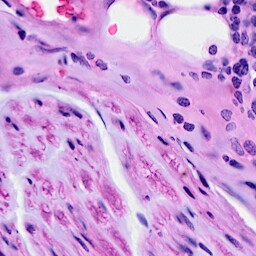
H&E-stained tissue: Breast